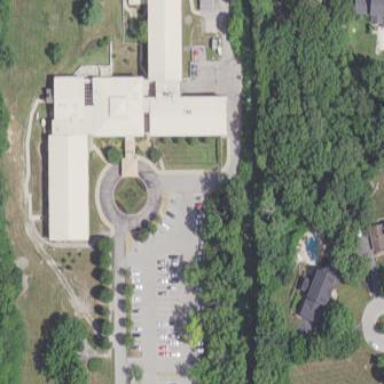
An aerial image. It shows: Nursing home building.